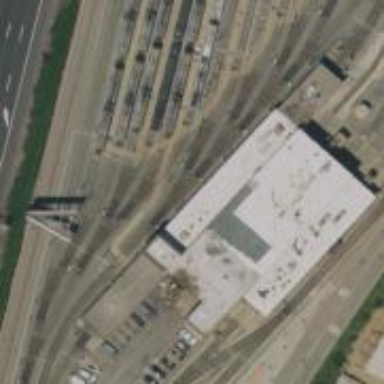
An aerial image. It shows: Light rail yard with electrified contact lines.